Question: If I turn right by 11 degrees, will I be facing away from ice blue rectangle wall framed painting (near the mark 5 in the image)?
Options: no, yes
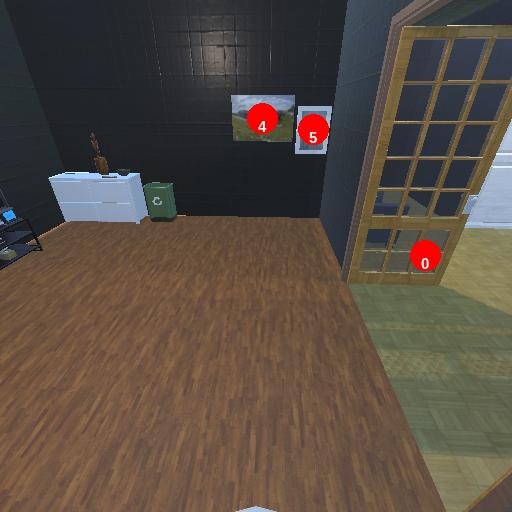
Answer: no